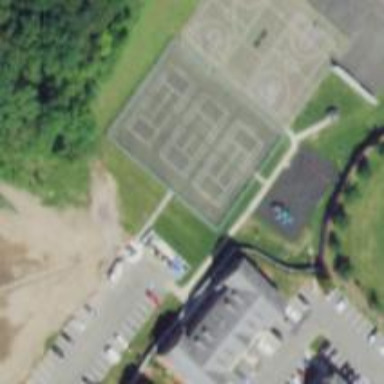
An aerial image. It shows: Tennis court in leisure pitch.